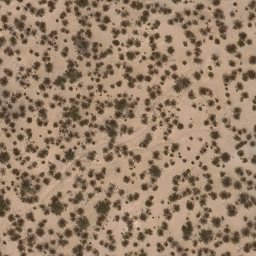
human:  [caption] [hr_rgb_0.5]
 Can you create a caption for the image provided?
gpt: There are some grey plants scattered on the ground .

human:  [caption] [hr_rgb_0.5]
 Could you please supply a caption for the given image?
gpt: Lots of plants scattered on the ground. .

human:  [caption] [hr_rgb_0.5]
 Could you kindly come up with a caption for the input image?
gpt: Lots of plants scattered in the loess ground. .

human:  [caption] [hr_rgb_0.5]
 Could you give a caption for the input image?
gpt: This is a chaparral .

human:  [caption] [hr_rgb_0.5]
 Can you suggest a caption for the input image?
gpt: Some grey plants are scattered in the loess ground .